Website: home-depot
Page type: billing-address
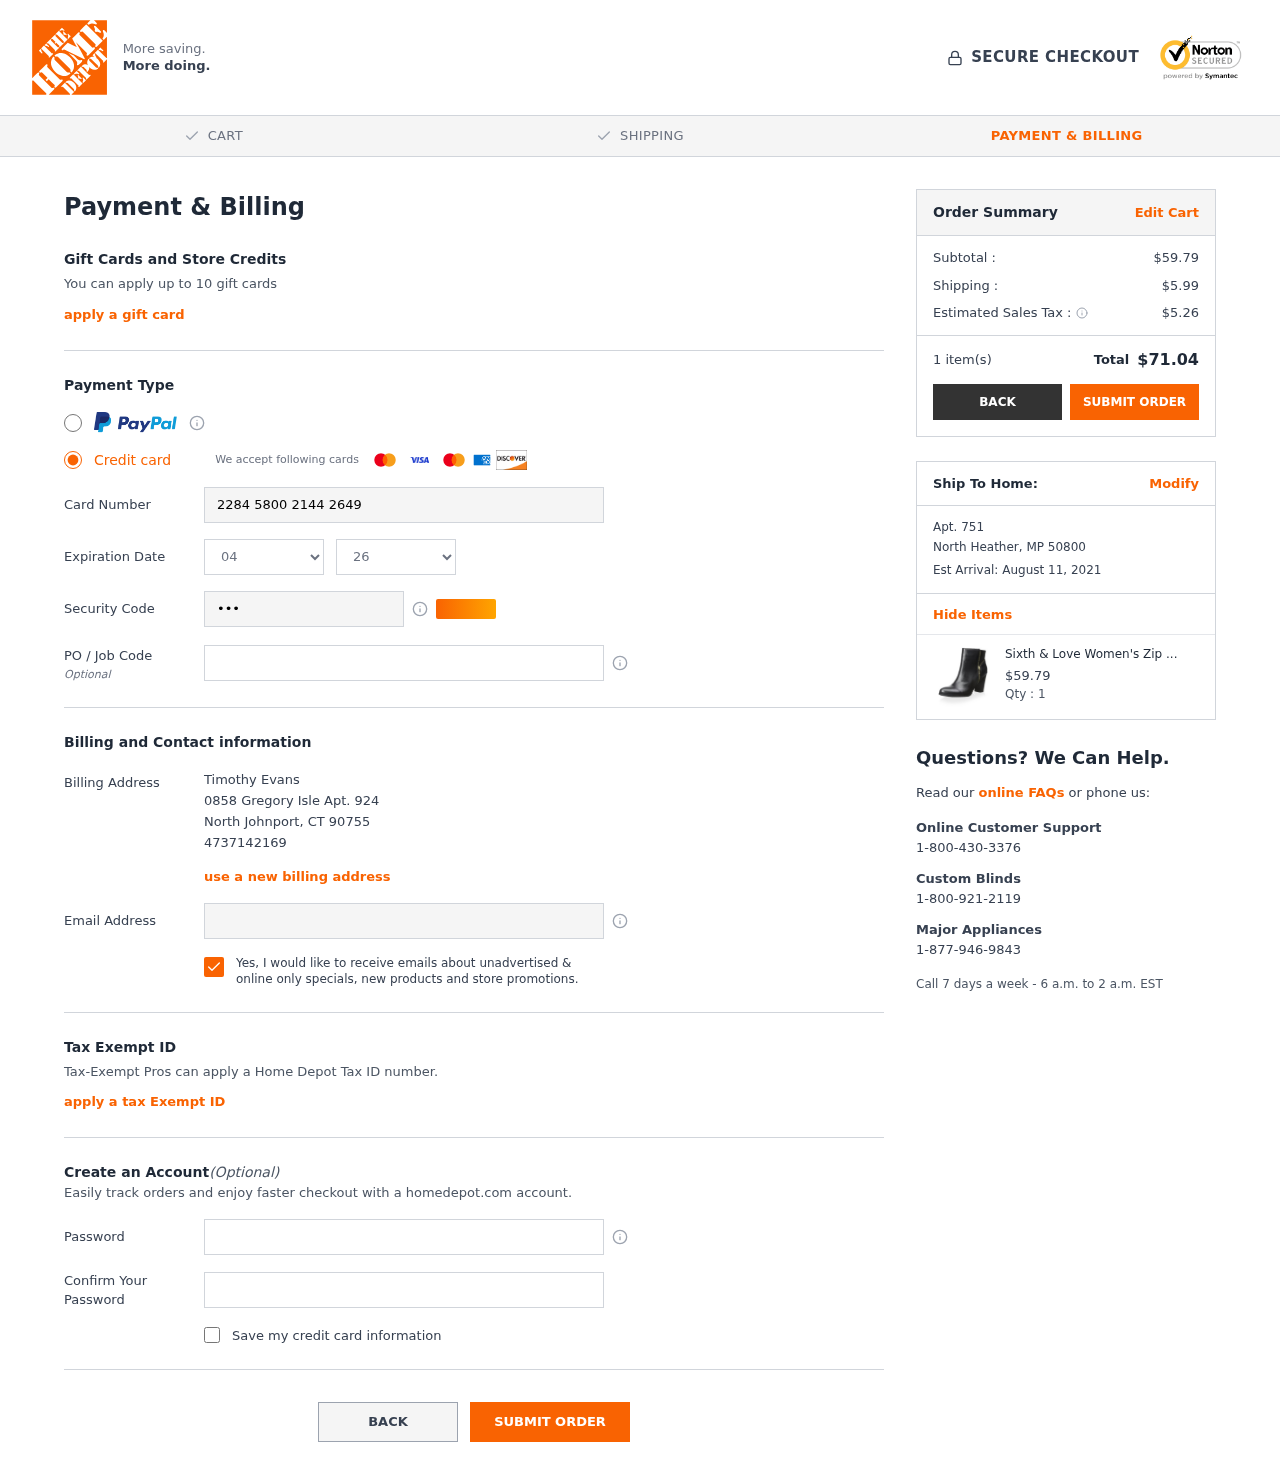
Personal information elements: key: PII_CARD_CVV
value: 169
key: PII_CARD_EXPIRY_MONTH
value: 04
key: PII_CARD_EXPIRY_YEAR
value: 26
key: PII_CARD_NUMBER
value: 2284 5800 2144 2649
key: PII_CITY
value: North Johnport
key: PII_CITY2
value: North Heather
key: PII_EMAIL
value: timothy.evans@yahoo.com
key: PII_FULLNAME
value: Timothy Evans
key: PII_PHONE
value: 4737142169
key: PII_POSTCODE
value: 90755
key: PII_POSTCODE2
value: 50800
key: PII_STATE_ABBR
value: CT
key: PII_STATE_ABBR2
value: MP
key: PII_STREET
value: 0858 Gregory Isle Apt. 924
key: PII_STREET2
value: Apt. 751
Product elements: key: PRODUCT1_NAME
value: Sixth & Love Women's Zip Bootie, Black, 7.5 M US
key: PRODUCT1_PRICE
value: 59.79
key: PRODUCT1_QUANTITY
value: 1
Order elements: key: ORDER_SUBTOTAL
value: $59.79
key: ORDER_SHIPPING_COST
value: $5.99
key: ORDER_TAX
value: $5.26
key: ORDER_NUM_ITEMS
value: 1 item(s)
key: ORDER_TOTAL
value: $71.04
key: ORDER_DELIVERY_DATE
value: Est Arrival: August 11, 2021